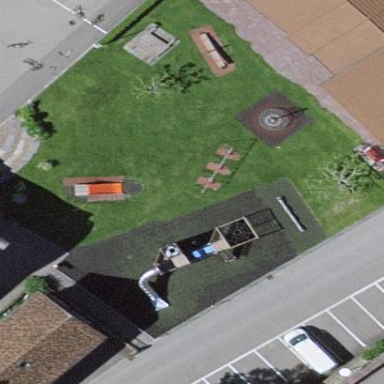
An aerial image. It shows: Playground area for leisure activities on the land.